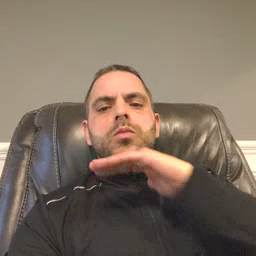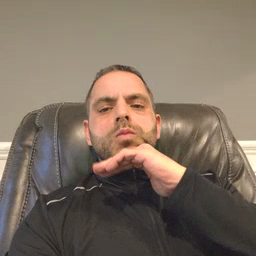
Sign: pig